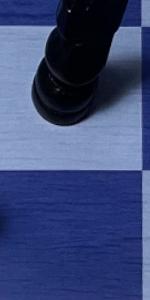
Label: Empty